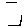
Label: hexagon